Question: I need to show a date in a certain format on screen, but I need to store the date as a string in another format. I think this means I have to convert it to a date and back to a string.
How do i do this ?
I have already figured out how to convert my string to a date, however build analyser gives me a warning.
I want to convert the string from dd MM yyyy to yyyy-MM-dd
He my code so far...
'''
NSString *startDateString = btnStartDate.titleLabel.text;
NSDateFormatter *dateStartFormatter = [[[NSDateFormatter alloc] init] autorelease];
[dateStartFormatter setDateFormat:@"dd MM yyyy"];
NSDate *datStartDate = [[NSDate alloc] init];
datStartDate = [dateStartFormatter dateFromString:startDateString];
'''

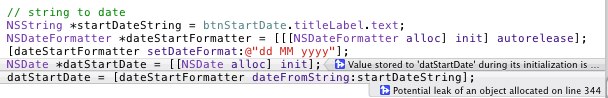
Answer: The analyzer warns you of a leak. First, you assign a new object to 'datStartDate', and then you store a new value with 'datStartDate = [dateStartFormatter dateFromString:startDateString];' without releasing the previous object first.
So instead of:
'''
NSDate *datStartDate = [[NSDate alloc] init];
datStartDate = [dateStartFormatter dateFromString:startDateString];
'''
You should just write:
'''
NSDate *datStartDate = [dateStartFormatter dateFromString:startDateString];
'''